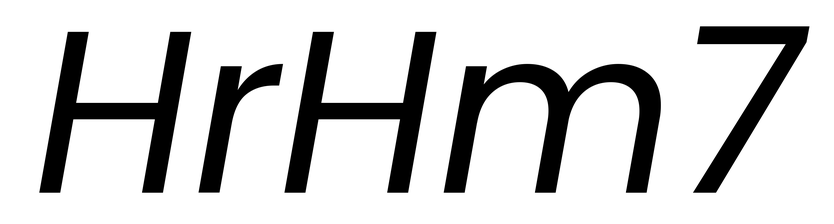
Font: Poppins-Italic